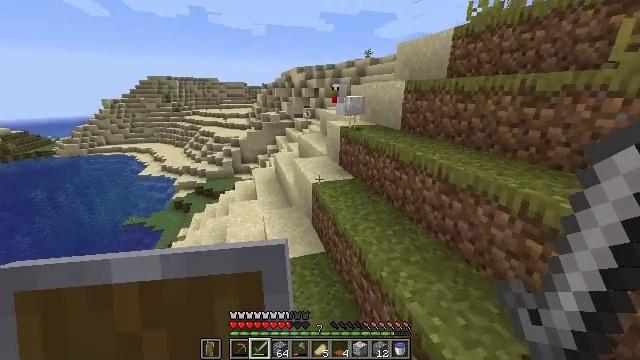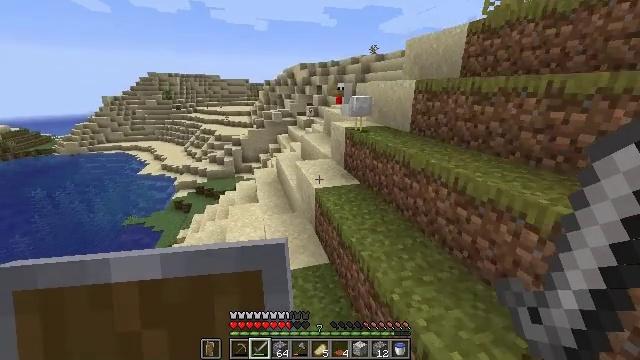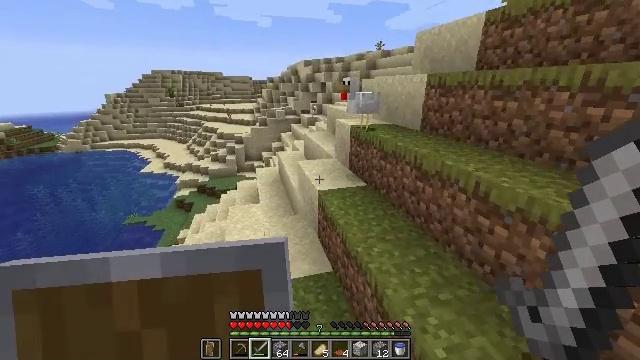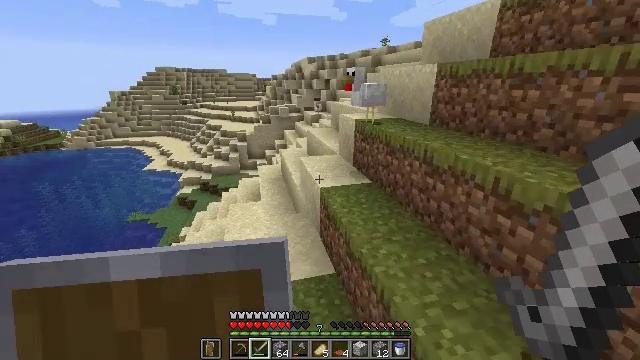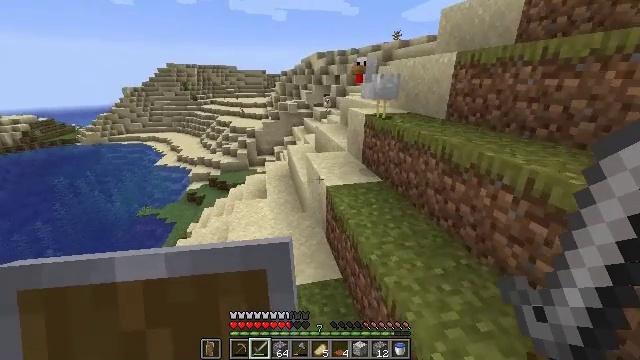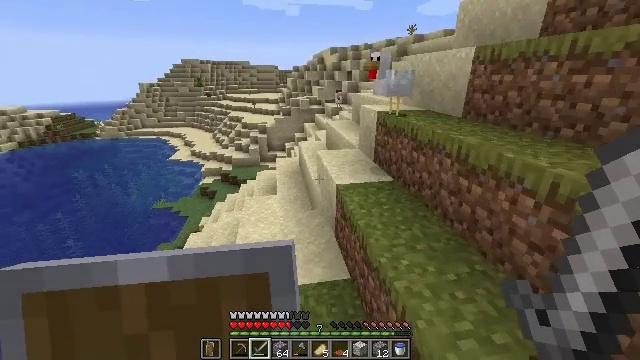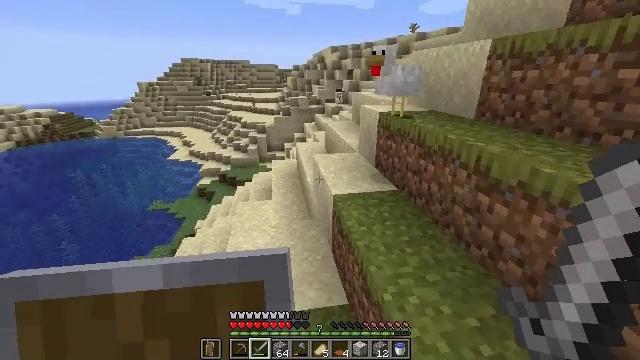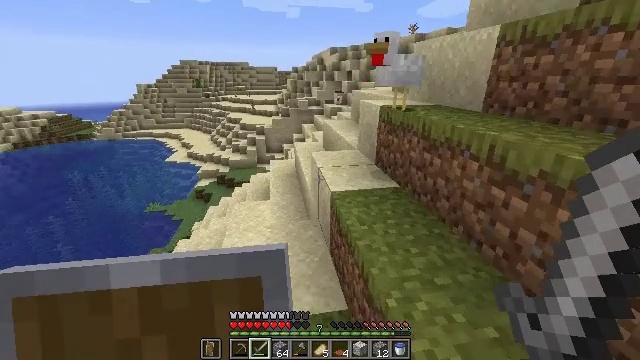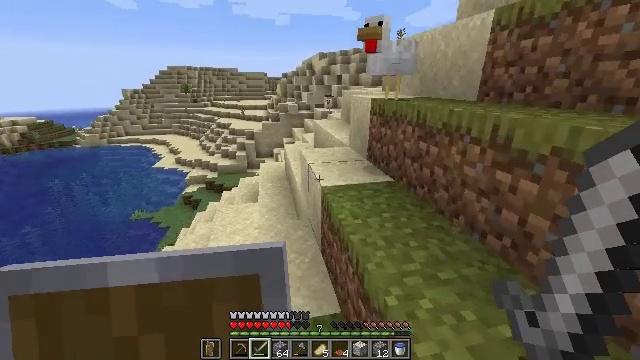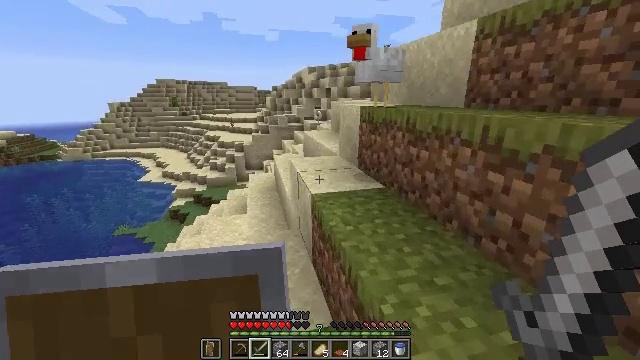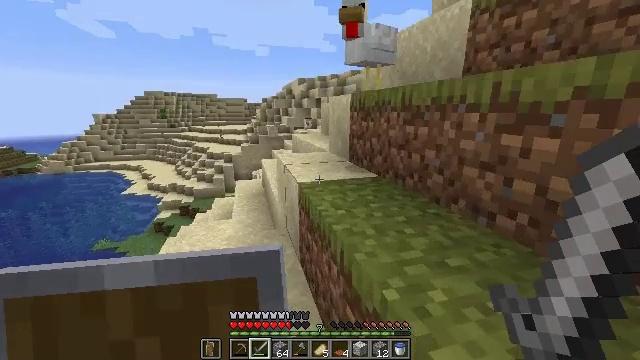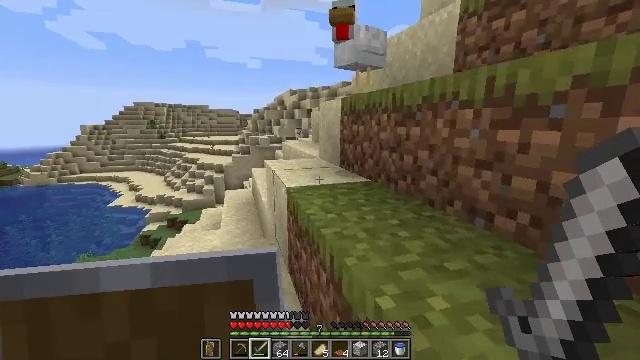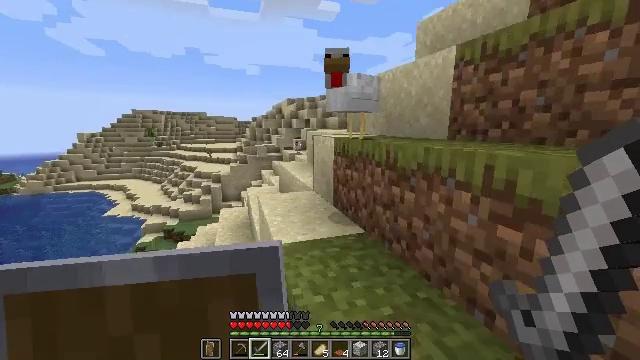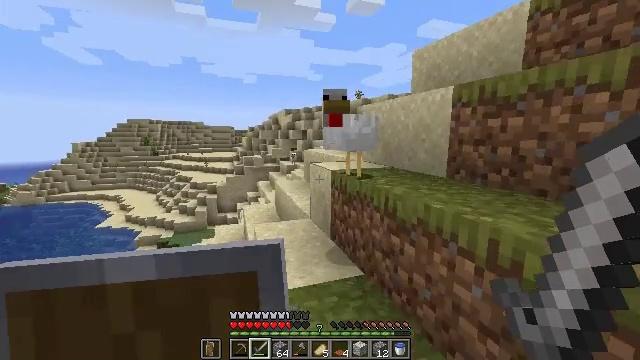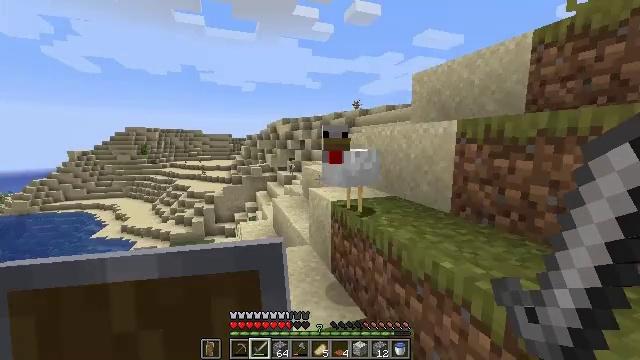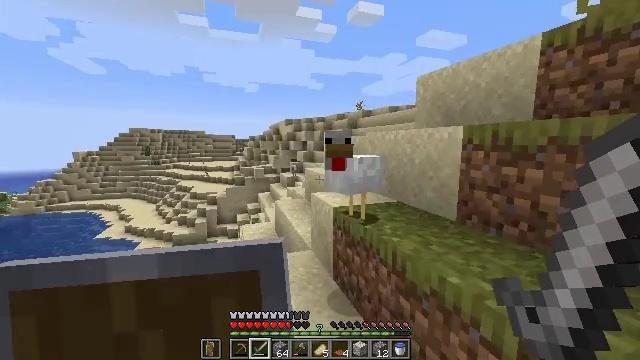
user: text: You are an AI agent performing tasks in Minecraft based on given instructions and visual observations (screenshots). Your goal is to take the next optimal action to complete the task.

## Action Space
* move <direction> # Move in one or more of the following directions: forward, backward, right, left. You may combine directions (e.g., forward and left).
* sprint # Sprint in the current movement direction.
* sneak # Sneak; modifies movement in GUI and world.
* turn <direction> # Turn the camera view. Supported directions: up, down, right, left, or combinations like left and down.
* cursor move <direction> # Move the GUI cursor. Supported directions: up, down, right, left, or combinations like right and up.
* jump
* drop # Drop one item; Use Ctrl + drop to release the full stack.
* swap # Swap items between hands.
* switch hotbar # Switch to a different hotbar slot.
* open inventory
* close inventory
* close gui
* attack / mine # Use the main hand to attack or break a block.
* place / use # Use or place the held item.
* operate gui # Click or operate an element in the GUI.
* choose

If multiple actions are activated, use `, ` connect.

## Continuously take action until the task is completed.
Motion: motion action
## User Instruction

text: Hunt animals.
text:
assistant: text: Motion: move forward and move right
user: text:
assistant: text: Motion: move forward and move right
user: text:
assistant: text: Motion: move forward and move right
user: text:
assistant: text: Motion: move forward and move right, turn left
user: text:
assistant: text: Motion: move forward, turn left
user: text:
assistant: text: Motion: move forward
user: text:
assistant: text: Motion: move forward
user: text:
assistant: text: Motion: move forward, turn right and up
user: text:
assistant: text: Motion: move forward and move right, turn right and up
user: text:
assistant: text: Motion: move forward and move right, turn right and up
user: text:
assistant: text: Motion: move forward and move right, turn right and up, jump
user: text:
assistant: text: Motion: move forward and move right, turn up, jump
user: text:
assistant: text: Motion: move forward and move right, turn up, jump
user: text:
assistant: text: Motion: move forward and move right, turn up
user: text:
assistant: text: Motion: move forward and move right
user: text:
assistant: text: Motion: move forward and move right, turn left and up
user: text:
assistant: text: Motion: move forward and move right, turn left and up
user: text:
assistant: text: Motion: move forward and move right, attack / mine
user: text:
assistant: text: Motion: move forward and move right, attack / mine
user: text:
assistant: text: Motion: move forward and move right, attack / mine
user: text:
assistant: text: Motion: move forward and move right
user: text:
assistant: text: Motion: no_op
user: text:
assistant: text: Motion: no_op
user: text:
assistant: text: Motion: no_op
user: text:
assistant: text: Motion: turn up
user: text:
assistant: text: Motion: no_op
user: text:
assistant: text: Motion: no_op
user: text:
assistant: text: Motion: turn left
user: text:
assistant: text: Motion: turn left
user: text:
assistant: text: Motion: attack / mine